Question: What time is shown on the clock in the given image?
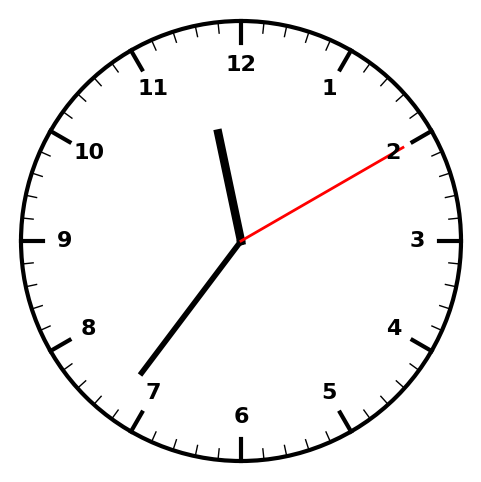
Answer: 11:36:10